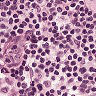
Metastatic tissue present: no